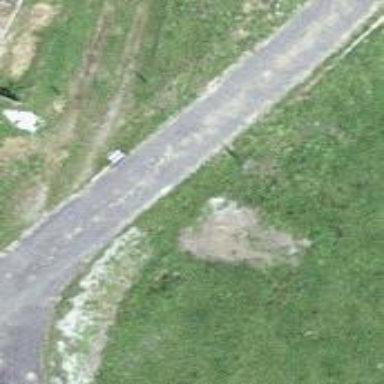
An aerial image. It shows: Emergency access point on the road.